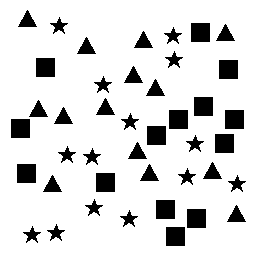
Squares: 14
Triangles: 14
Stars: 14
Total shapes: 42